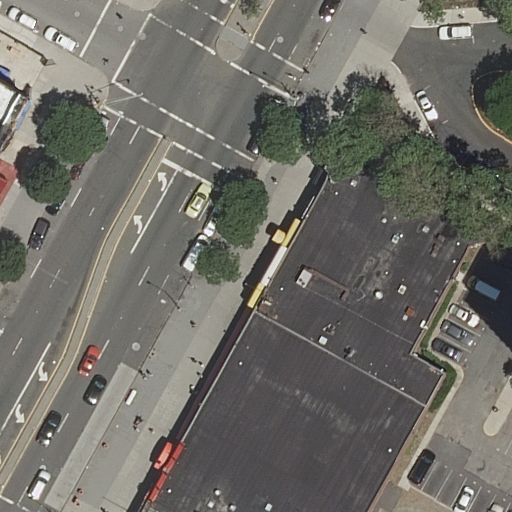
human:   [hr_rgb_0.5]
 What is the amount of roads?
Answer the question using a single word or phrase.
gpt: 9

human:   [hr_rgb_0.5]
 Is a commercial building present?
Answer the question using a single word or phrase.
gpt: no

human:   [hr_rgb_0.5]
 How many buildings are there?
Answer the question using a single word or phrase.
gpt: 3

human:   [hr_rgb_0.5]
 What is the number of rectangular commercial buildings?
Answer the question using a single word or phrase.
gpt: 0

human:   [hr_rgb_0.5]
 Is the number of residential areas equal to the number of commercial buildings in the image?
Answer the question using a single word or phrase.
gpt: no

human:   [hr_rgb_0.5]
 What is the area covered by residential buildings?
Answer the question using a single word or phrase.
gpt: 2873m2

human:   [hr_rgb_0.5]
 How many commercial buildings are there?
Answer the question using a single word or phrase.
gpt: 0

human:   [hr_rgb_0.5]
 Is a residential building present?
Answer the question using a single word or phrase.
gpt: yes

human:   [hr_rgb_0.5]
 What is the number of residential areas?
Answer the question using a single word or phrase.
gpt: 1

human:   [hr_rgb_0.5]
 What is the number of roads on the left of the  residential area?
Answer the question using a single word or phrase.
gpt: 9

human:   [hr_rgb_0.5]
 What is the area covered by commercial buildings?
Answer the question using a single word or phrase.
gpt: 0m2

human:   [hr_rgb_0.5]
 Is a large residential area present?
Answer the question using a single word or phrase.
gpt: no

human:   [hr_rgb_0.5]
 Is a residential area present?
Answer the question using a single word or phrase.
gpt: yes

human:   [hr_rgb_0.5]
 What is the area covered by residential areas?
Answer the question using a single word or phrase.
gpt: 99m2

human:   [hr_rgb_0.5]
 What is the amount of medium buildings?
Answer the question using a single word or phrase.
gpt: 1

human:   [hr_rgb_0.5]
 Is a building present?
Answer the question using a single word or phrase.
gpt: yes

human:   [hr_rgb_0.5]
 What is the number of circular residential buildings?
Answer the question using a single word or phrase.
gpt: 0

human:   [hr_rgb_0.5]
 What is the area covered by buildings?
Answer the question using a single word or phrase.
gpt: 2873m2

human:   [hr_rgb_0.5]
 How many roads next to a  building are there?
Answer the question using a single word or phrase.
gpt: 9

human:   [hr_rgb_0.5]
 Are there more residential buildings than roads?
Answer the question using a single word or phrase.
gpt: no

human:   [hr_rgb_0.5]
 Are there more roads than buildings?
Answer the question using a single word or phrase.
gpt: yes

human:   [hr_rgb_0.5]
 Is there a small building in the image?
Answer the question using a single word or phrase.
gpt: yes

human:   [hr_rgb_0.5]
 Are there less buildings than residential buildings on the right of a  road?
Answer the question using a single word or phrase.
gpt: no

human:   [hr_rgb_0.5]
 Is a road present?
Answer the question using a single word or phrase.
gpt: yes

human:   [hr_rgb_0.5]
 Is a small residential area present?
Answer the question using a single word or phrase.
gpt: yes

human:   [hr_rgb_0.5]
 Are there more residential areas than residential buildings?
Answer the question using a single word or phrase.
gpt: no

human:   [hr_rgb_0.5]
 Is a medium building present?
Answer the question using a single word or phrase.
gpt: yes

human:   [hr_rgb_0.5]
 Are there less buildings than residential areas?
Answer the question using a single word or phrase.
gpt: no

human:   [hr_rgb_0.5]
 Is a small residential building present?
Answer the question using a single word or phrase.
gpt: yes

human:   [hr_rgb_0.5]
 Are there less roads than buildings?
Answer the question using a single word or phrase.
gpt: no

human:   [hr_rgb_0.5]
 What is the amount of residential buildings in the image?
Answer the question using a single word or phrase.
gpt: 3

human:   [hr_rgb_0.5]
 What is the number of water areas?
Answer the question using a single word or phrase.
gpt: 0

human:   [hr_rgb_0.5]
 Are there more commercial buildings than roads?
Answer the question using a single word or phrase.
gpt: no

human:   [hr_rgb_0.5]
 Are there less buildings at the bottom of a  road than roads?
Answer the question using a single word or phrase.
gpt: yes

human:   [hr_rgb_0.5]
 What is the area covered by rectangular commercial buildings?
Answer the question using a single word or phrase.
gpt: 0m2

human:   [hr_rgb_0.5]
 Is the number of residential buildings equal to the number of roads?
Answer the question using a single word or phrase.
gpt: no

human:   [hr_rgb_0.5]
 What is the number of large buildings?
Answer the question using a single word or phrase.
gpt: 1

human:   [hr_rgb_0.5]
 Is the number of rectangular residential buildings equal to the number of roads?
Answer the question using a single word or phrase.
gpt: no

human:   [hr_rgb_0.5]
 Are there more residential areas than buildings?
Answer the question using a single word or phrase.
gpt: no

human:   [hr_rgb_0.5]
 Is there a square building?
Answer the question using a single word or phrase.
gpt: no

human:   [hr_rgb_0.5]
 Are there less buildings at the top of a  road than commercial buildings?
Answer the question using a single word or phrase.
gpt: no

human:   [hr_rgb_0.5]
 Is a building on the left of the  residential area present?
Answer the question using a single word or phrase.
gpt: yes

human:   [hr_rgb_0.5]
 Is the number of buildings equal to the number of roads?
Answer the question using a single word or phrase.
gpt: no

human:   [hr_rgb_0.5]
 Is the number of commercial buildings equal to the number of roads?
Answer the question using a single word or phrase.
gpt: no

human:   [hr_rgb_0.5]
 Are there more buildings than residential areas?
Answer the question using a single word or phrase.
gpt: yes

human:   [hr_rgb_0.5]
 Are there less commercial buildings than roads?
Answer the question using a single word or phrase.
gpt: yes

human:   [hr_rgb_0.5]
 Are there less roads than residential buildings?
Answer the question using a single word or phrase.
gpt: no

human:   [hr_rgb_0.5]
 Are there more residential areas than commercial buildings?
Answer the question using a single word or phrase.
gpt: yes

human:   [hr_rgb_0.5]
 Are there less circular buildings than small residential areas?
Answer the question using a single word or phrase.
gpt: yes

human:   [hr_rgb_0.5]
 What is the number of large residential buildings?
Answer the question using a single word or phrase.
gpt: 1

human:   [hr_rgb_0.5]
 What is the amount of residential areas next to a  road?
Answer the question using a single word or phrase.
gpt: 1

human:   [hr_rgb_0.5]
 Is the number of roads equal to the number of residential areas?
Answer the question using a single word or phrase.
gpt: no

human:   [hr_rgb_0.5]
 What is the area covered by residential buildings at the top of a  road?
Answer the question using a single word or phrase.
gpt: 249m2

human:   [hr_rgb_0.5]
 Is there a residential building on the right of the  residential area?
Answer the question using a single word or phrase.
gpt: no

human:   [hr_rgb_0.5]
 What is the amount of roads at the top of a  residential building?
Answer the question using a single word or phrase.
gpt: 6

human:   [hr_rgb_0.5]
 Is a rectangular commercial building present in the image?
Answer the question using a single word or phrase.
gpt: no

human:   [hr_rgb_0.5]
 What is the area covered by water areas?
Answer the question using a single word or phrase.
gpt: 0m2

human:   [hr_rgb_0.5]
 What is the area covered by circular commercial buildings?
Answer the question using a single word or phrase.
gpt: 0m2

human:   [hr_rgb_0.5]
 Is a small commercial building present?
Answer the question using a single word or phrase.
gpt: no

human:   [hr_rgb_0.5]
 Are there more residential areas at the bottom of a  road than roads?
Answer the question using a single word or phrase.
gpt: no

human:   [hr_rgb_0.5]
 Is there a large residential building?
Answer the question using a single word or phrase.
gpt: yes

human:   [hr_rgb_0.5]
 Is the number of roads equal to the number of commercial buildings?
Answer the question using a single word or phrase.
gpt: no

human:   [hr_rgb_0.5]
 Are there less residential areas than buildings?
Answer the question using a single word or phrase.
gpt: yes

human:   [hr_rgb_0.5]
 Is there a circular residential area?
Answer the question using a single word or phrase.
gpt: no